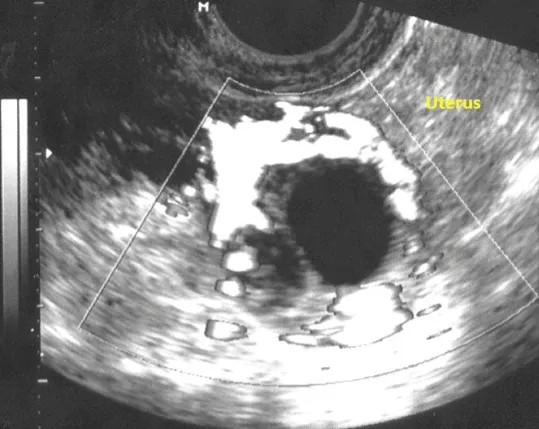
Transvaginal Doppler ultrasound imaging of the interstitial ectopic pregnancy. Increased blood flow is an important criterion in the preoperative diagnosis of interstitial ectopic pregnancy.
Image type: radiology (ultrasound)